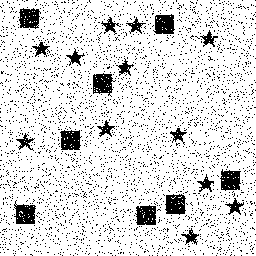
Squares: 8
Triangles: 0
Stars: 12
Total shapes: 20